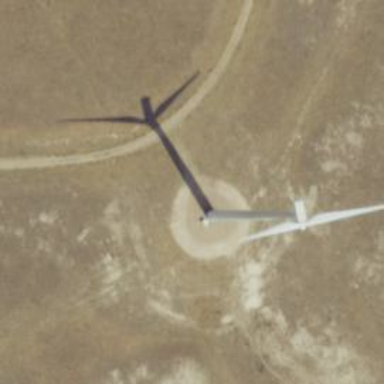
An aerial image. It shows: Wind power generator employing wind turbines.